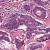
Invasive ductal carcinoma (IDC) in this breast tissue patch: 1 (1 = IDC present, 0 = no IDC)